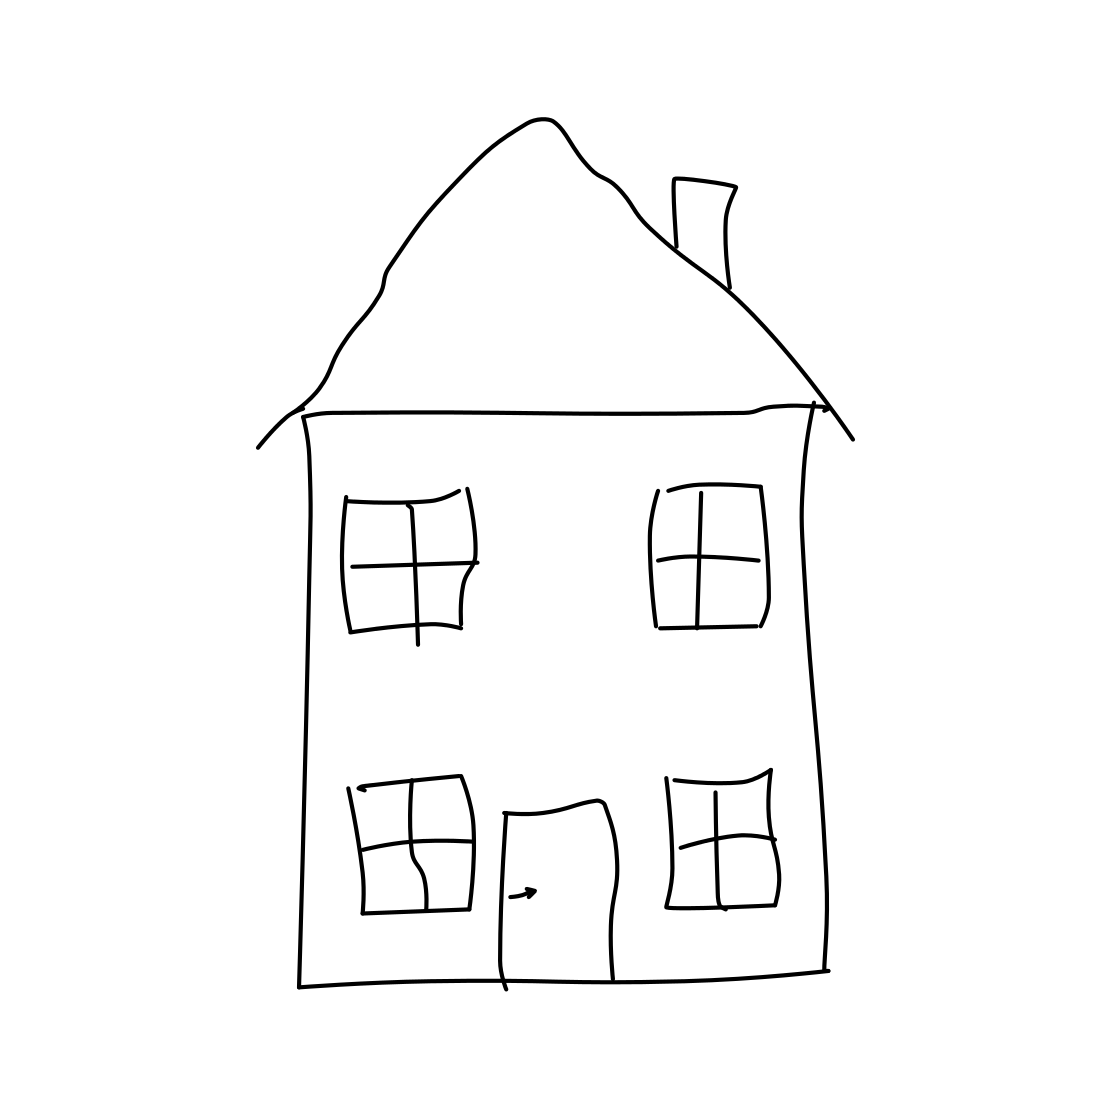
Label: house